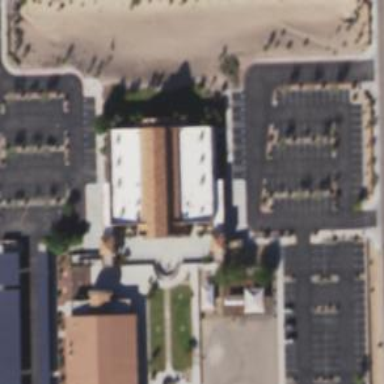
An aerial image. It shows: Building that is place of worship.